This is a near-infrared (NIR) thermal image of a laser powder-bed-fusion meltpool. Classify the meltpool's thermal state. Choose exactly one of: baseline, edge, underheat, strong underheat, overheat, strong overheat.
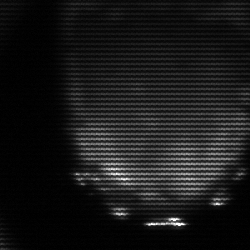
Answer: edge